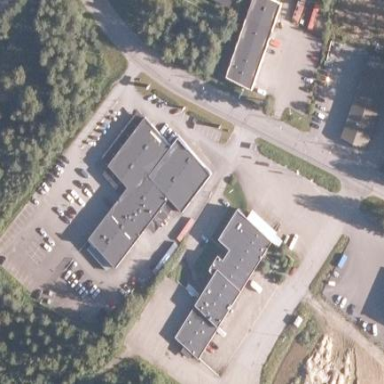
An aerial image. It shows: Public building.